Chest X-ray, PA view. Patient: 29 years old, sex M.
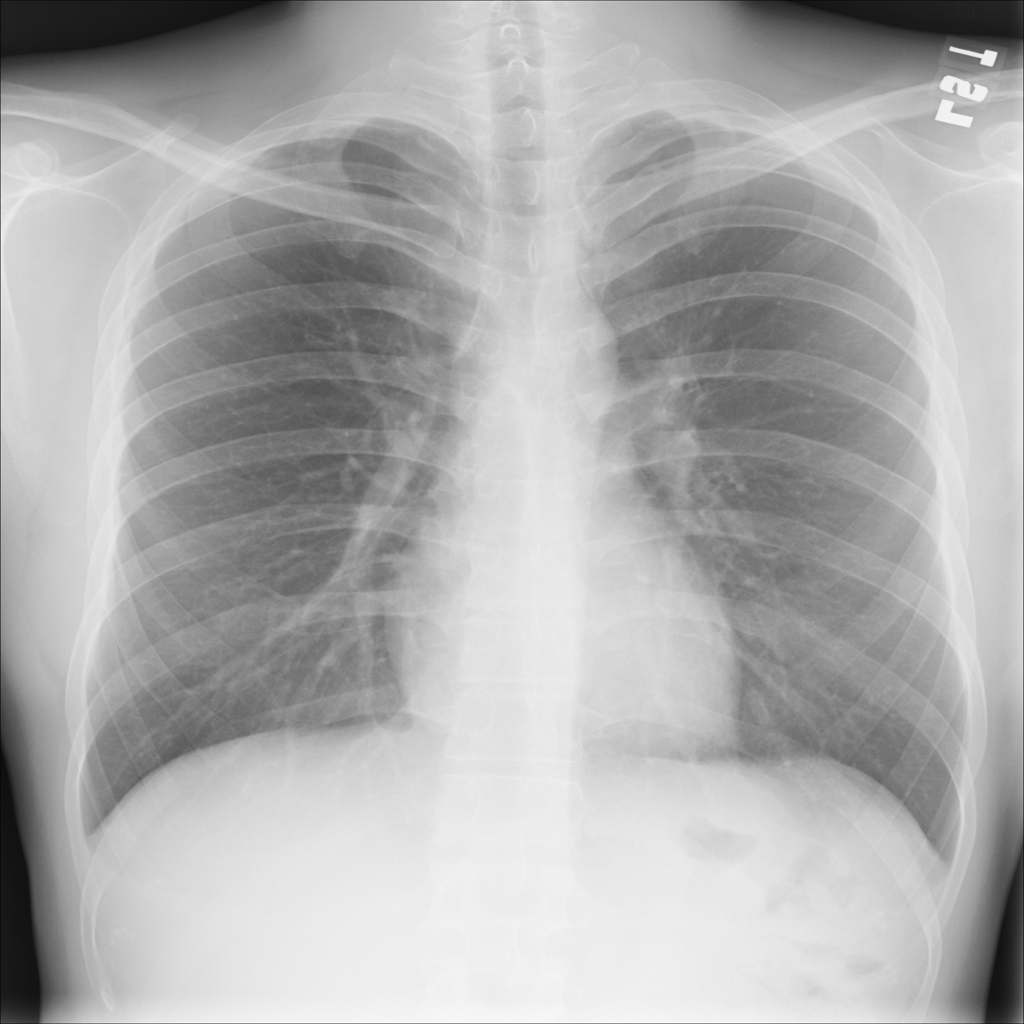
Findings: No Finding